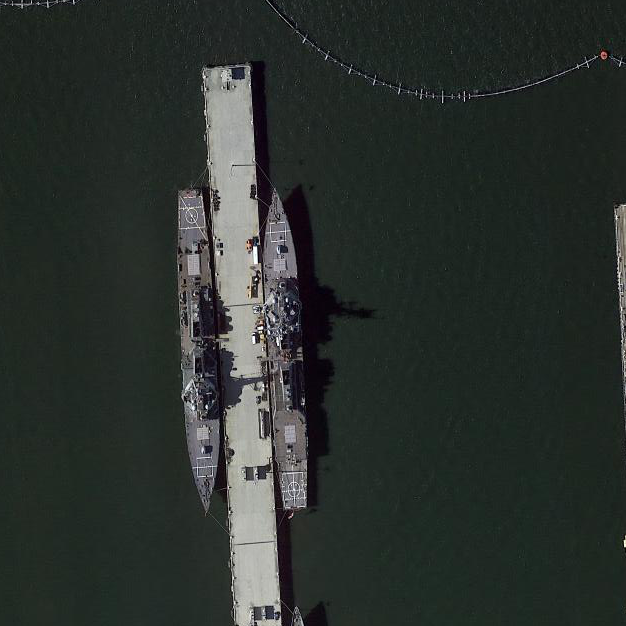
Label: destroyer